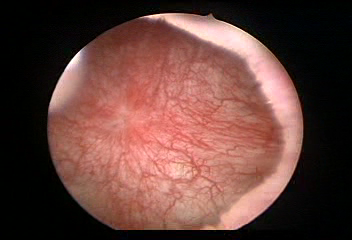
Modality: WLC
Class: Normal mucosa
Bladder cancer association: No